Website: slack
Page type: payment
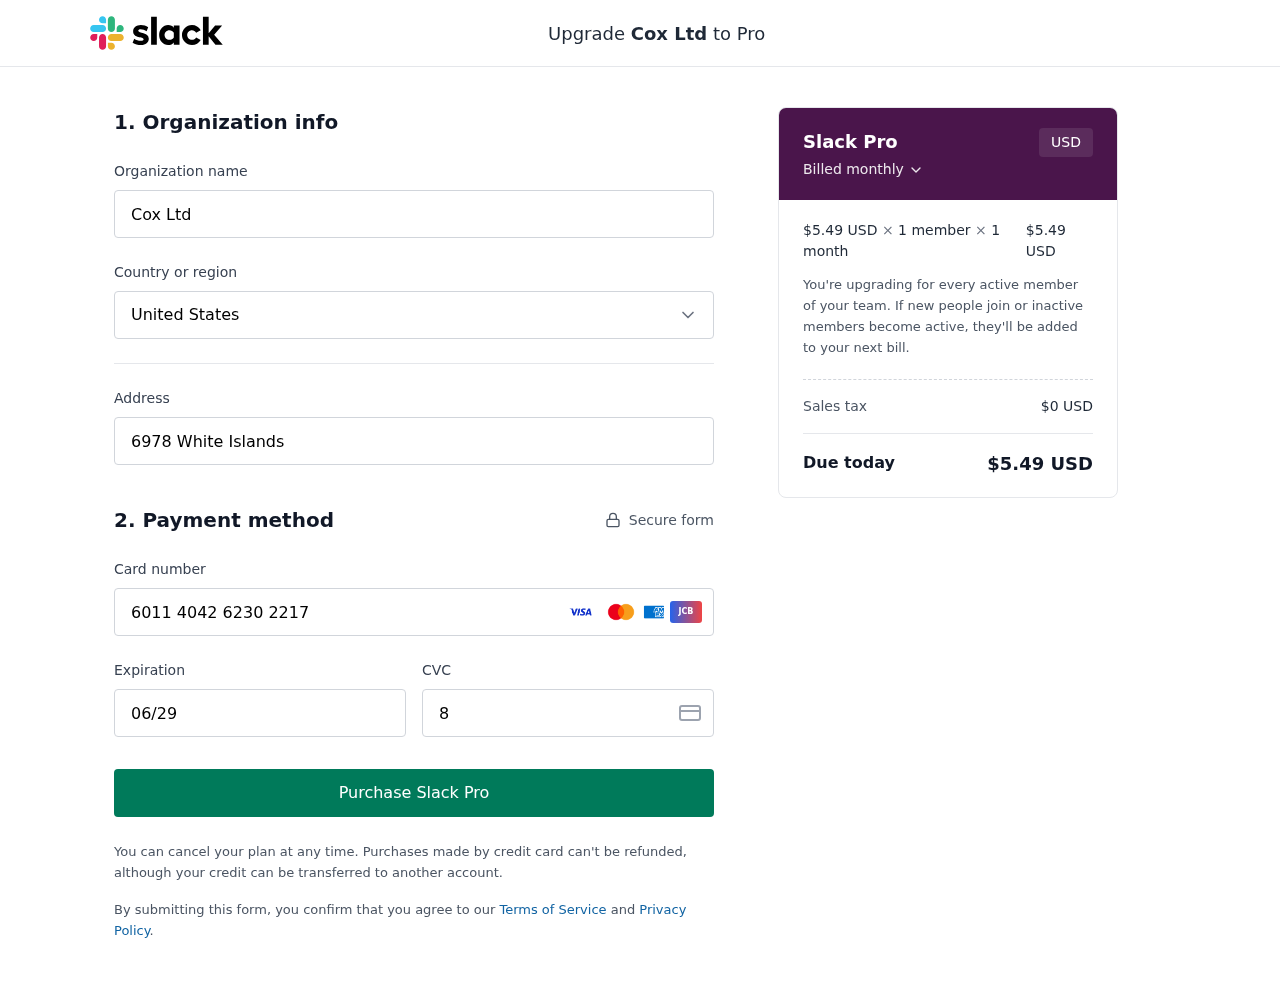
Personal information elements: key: PII_CARD_CVV
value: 840
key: PII_CARD_EXPIRY
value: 06/29
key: PII_CARD_NUMBER
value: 6011 4042 6230 2217
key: PII_COMPANY
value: Cox Ltd
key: PII_COUNTRY
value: United States
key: PII_STREET
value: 6978 White Islands
Product elements: key: PRODUCT1_PRICE
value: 5.49
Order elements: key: ORDER_SUBTOTAL
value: $5.49 USD
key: ORDER_TAX
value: $0 USD
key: ORDER_TOTAL
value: $5.49 USD